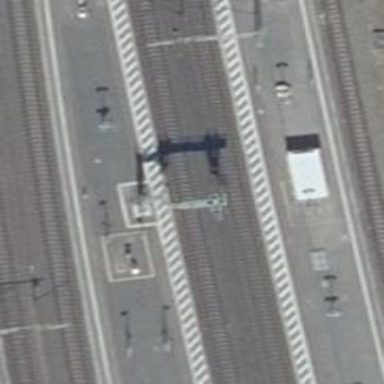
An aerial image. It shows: Railway signal.